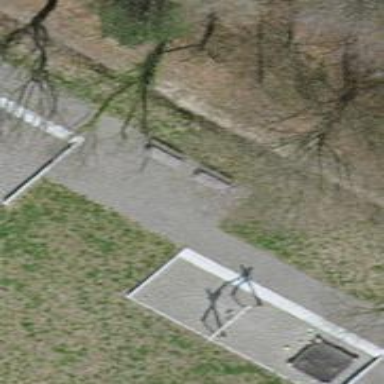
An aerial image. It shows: Bench for seating.